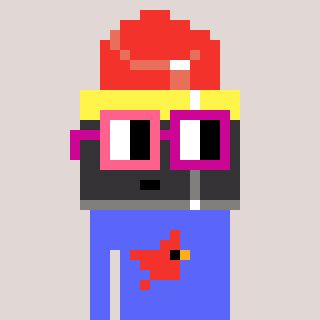
a pixel art character with square pink and red glasses, a lipstick-shaped head and a purple-colored body on a warm background